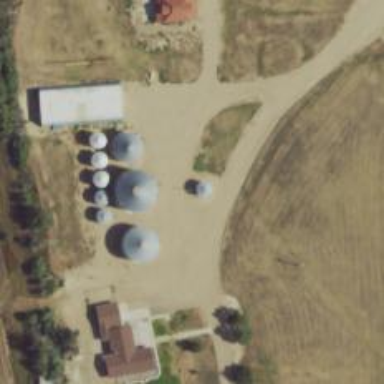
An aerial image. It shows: Silo.